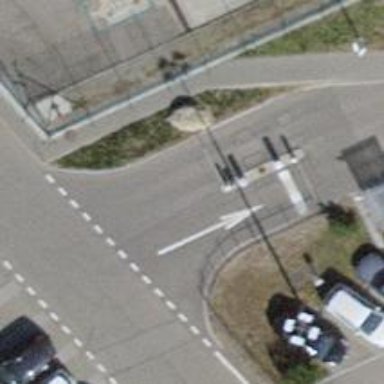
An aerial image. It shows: Lift gate barrier.